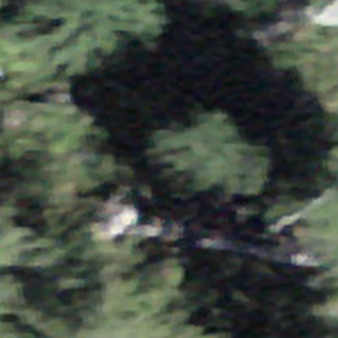
Label: other